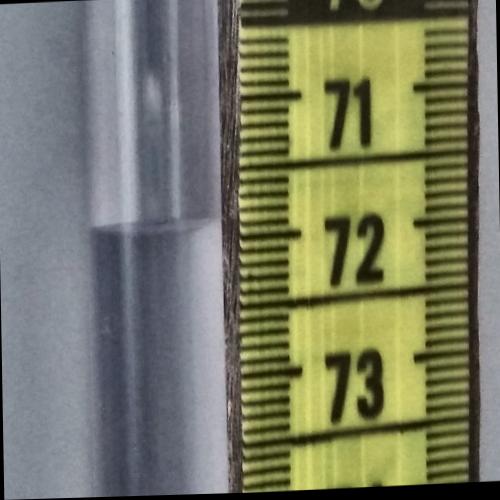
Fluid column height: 71.9 cm